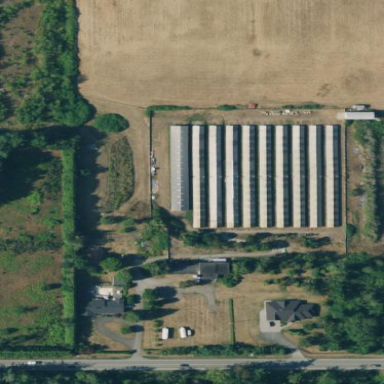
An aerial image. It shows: Greenhouse used for horticulture.